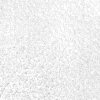
Atmospheric dust classification: not_dusty